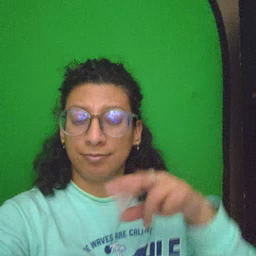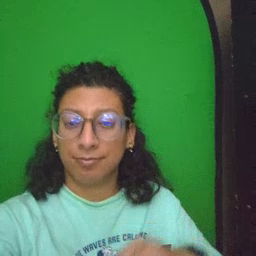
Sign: brother